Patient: sex F, age 62
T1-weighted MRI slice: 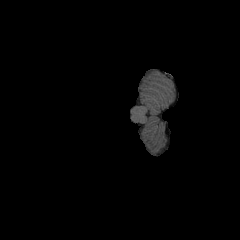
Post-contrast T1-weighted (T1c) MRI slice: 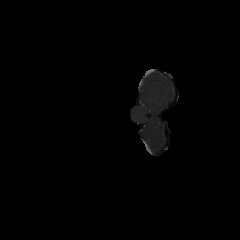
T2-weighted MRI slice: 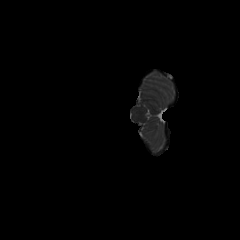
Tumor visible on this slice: no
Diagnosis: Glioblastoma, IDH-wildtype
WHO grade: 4